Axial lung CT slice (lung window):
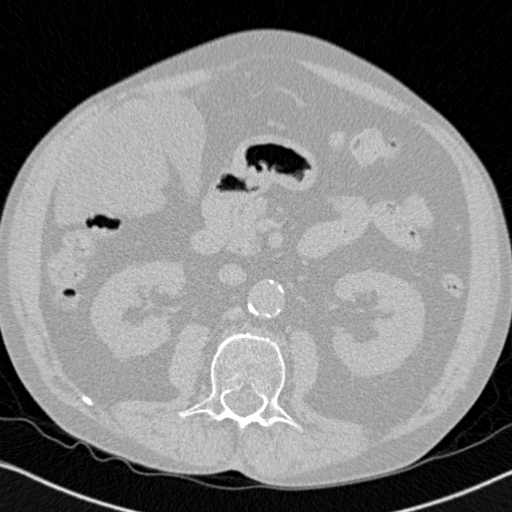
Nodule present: no